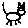
Label: cat